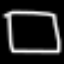
Label: square